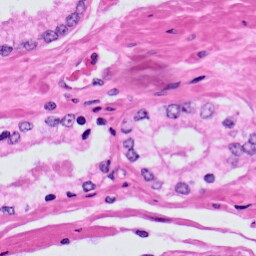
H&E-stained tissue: Prostate